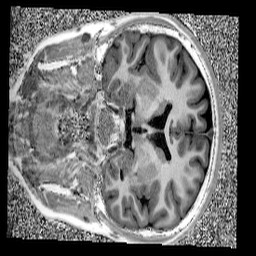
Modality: UNIT1
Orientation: coronal
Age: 11
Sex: male
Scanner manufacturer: siemens
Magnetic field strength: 3 T
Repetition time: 4 s
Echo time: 0.00303 s